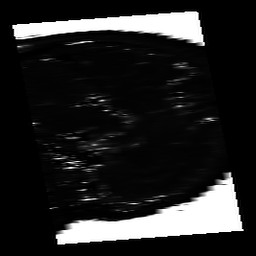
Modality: T2map
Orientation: sagittal
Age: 36
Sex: male
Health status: ill